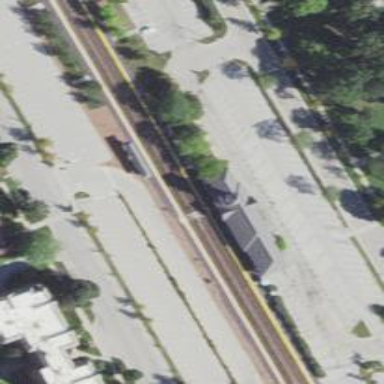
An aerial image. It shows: Railway crossing.